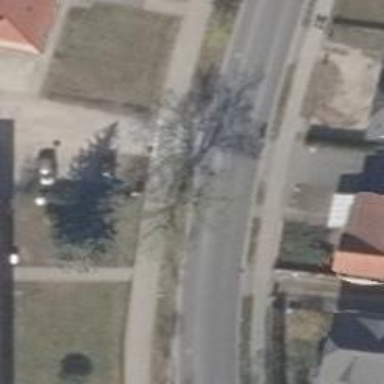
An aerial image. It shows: Service road.